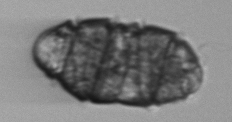
Label: Margalefidinium